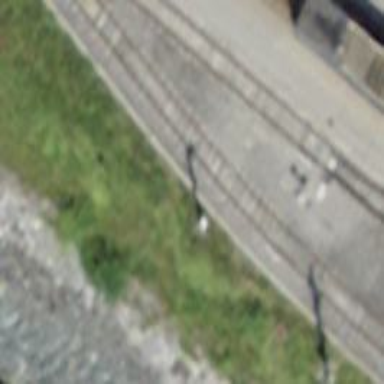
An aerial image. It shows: Narrow-gauge railway siding with electrified contact lines.